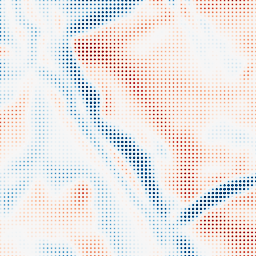
Category: multiscale
Decomposition family: dog
Decomposition parameters: sigma_low: 5
sigma_high: 5
Upsampling method: sinc_blackman
Upsampling parameters: scale: 8
kernel_size: 4
Upsampling scale: 8